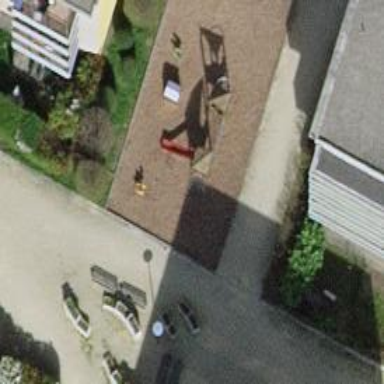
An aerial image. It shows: Playground area for leisure land.